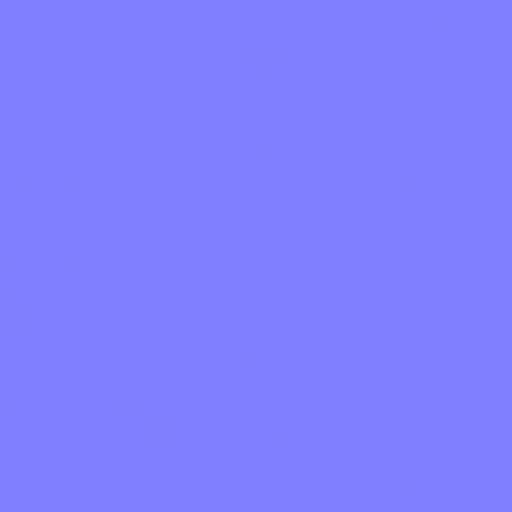
black dark green marble smooth stone